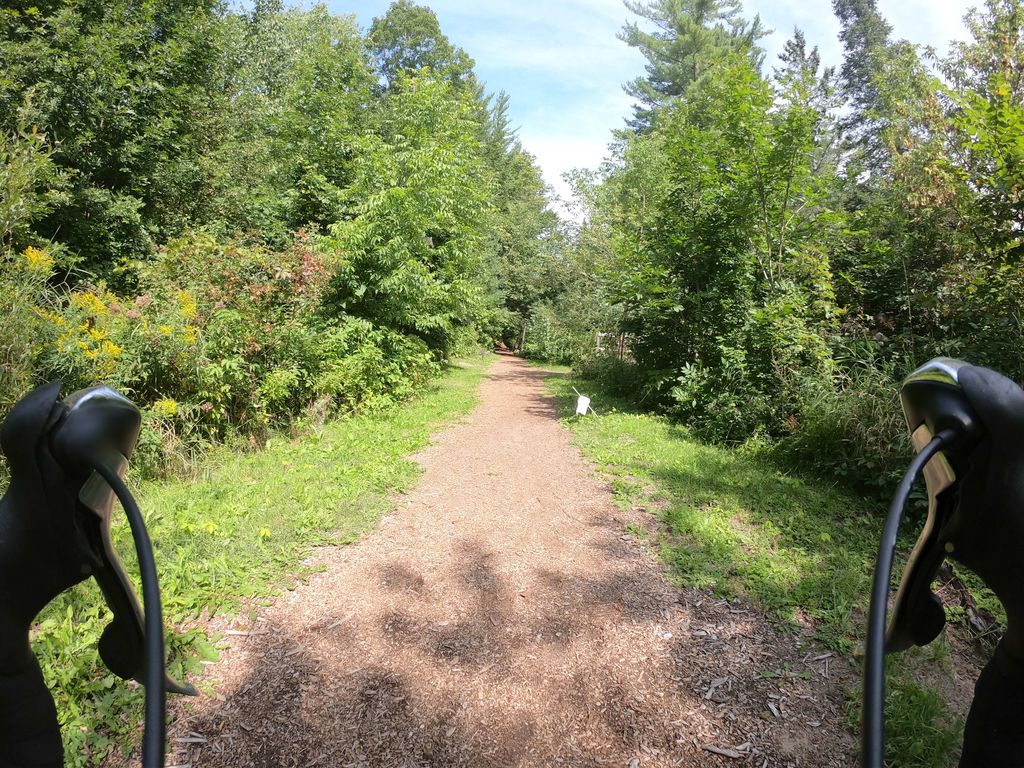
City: ottawa-gatineau